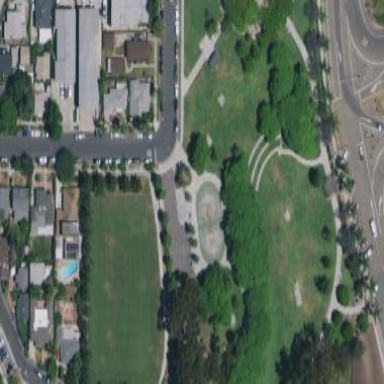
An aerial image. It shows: Park.